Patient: sex F, age 39
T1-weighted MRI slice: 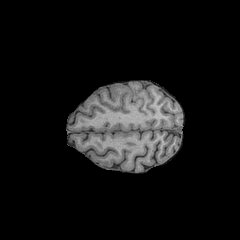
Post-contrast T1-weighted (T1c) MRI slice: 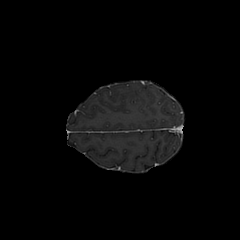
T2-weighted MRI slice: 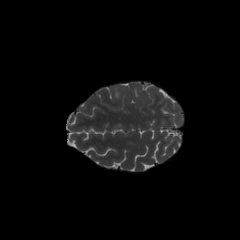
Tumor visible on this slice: yes
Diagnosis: Astrocytoma, IDH-mutant
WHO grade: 2